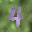
Label: 4